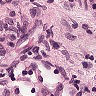
Metastatic tissue present: no